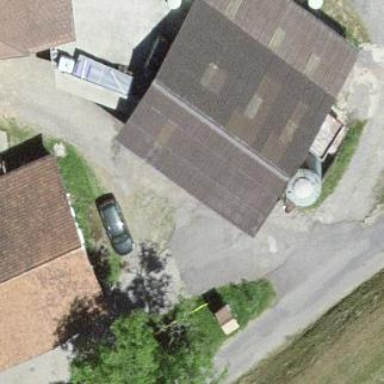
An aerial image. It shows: Shed.